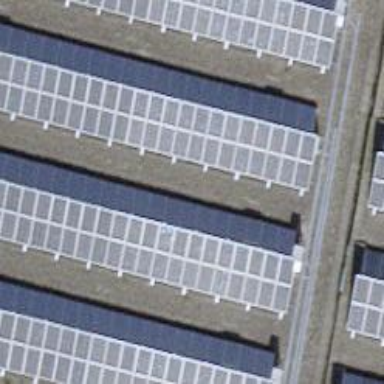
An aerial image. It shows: Solar power generator utilizing photovoltaic technology with solar photovoltaic panels.